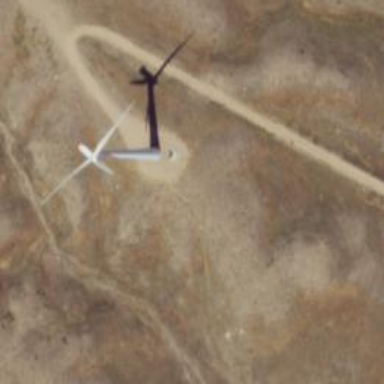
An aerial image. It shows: Wind generator using horizontal axis wind turbines.